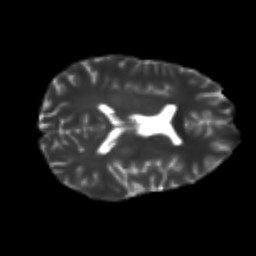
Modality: T2w
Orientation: axial
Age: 24
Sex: male
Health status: healthy
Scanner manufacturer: philips
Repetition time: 7.476 s
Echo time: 0.08753 s